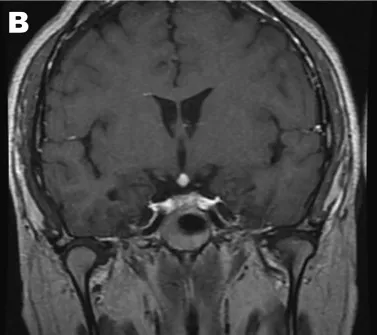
The T1-weighted postcontrast MR images of two typical cases. 7; (B) Coronal view of patient No.
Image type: radiology (mri)